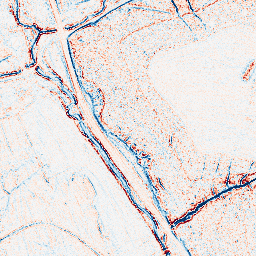
Category: edge_preserving
Decomposition family: bilateral
Decomposition parameters: d: 5
sigma_color: 150
sigma_space: 100
Upsampling method: sinc_blackman
Upsampling parameters: scale: 2
kernel_size: 8
Upsampling scale: 2